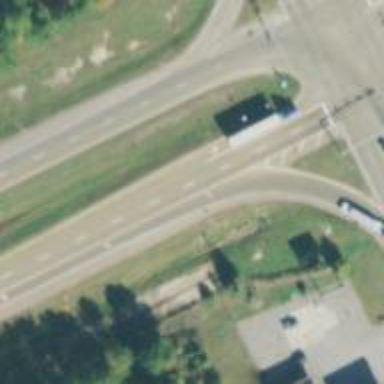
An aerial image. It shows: Asphalt road classified as trunk highway.